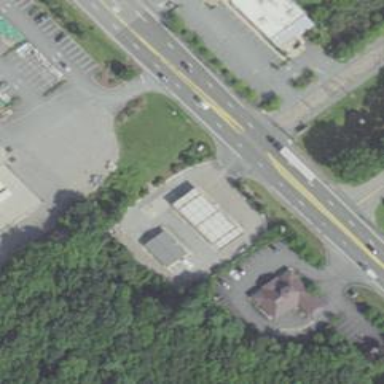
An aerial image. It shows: Convenience shop.